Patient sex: F
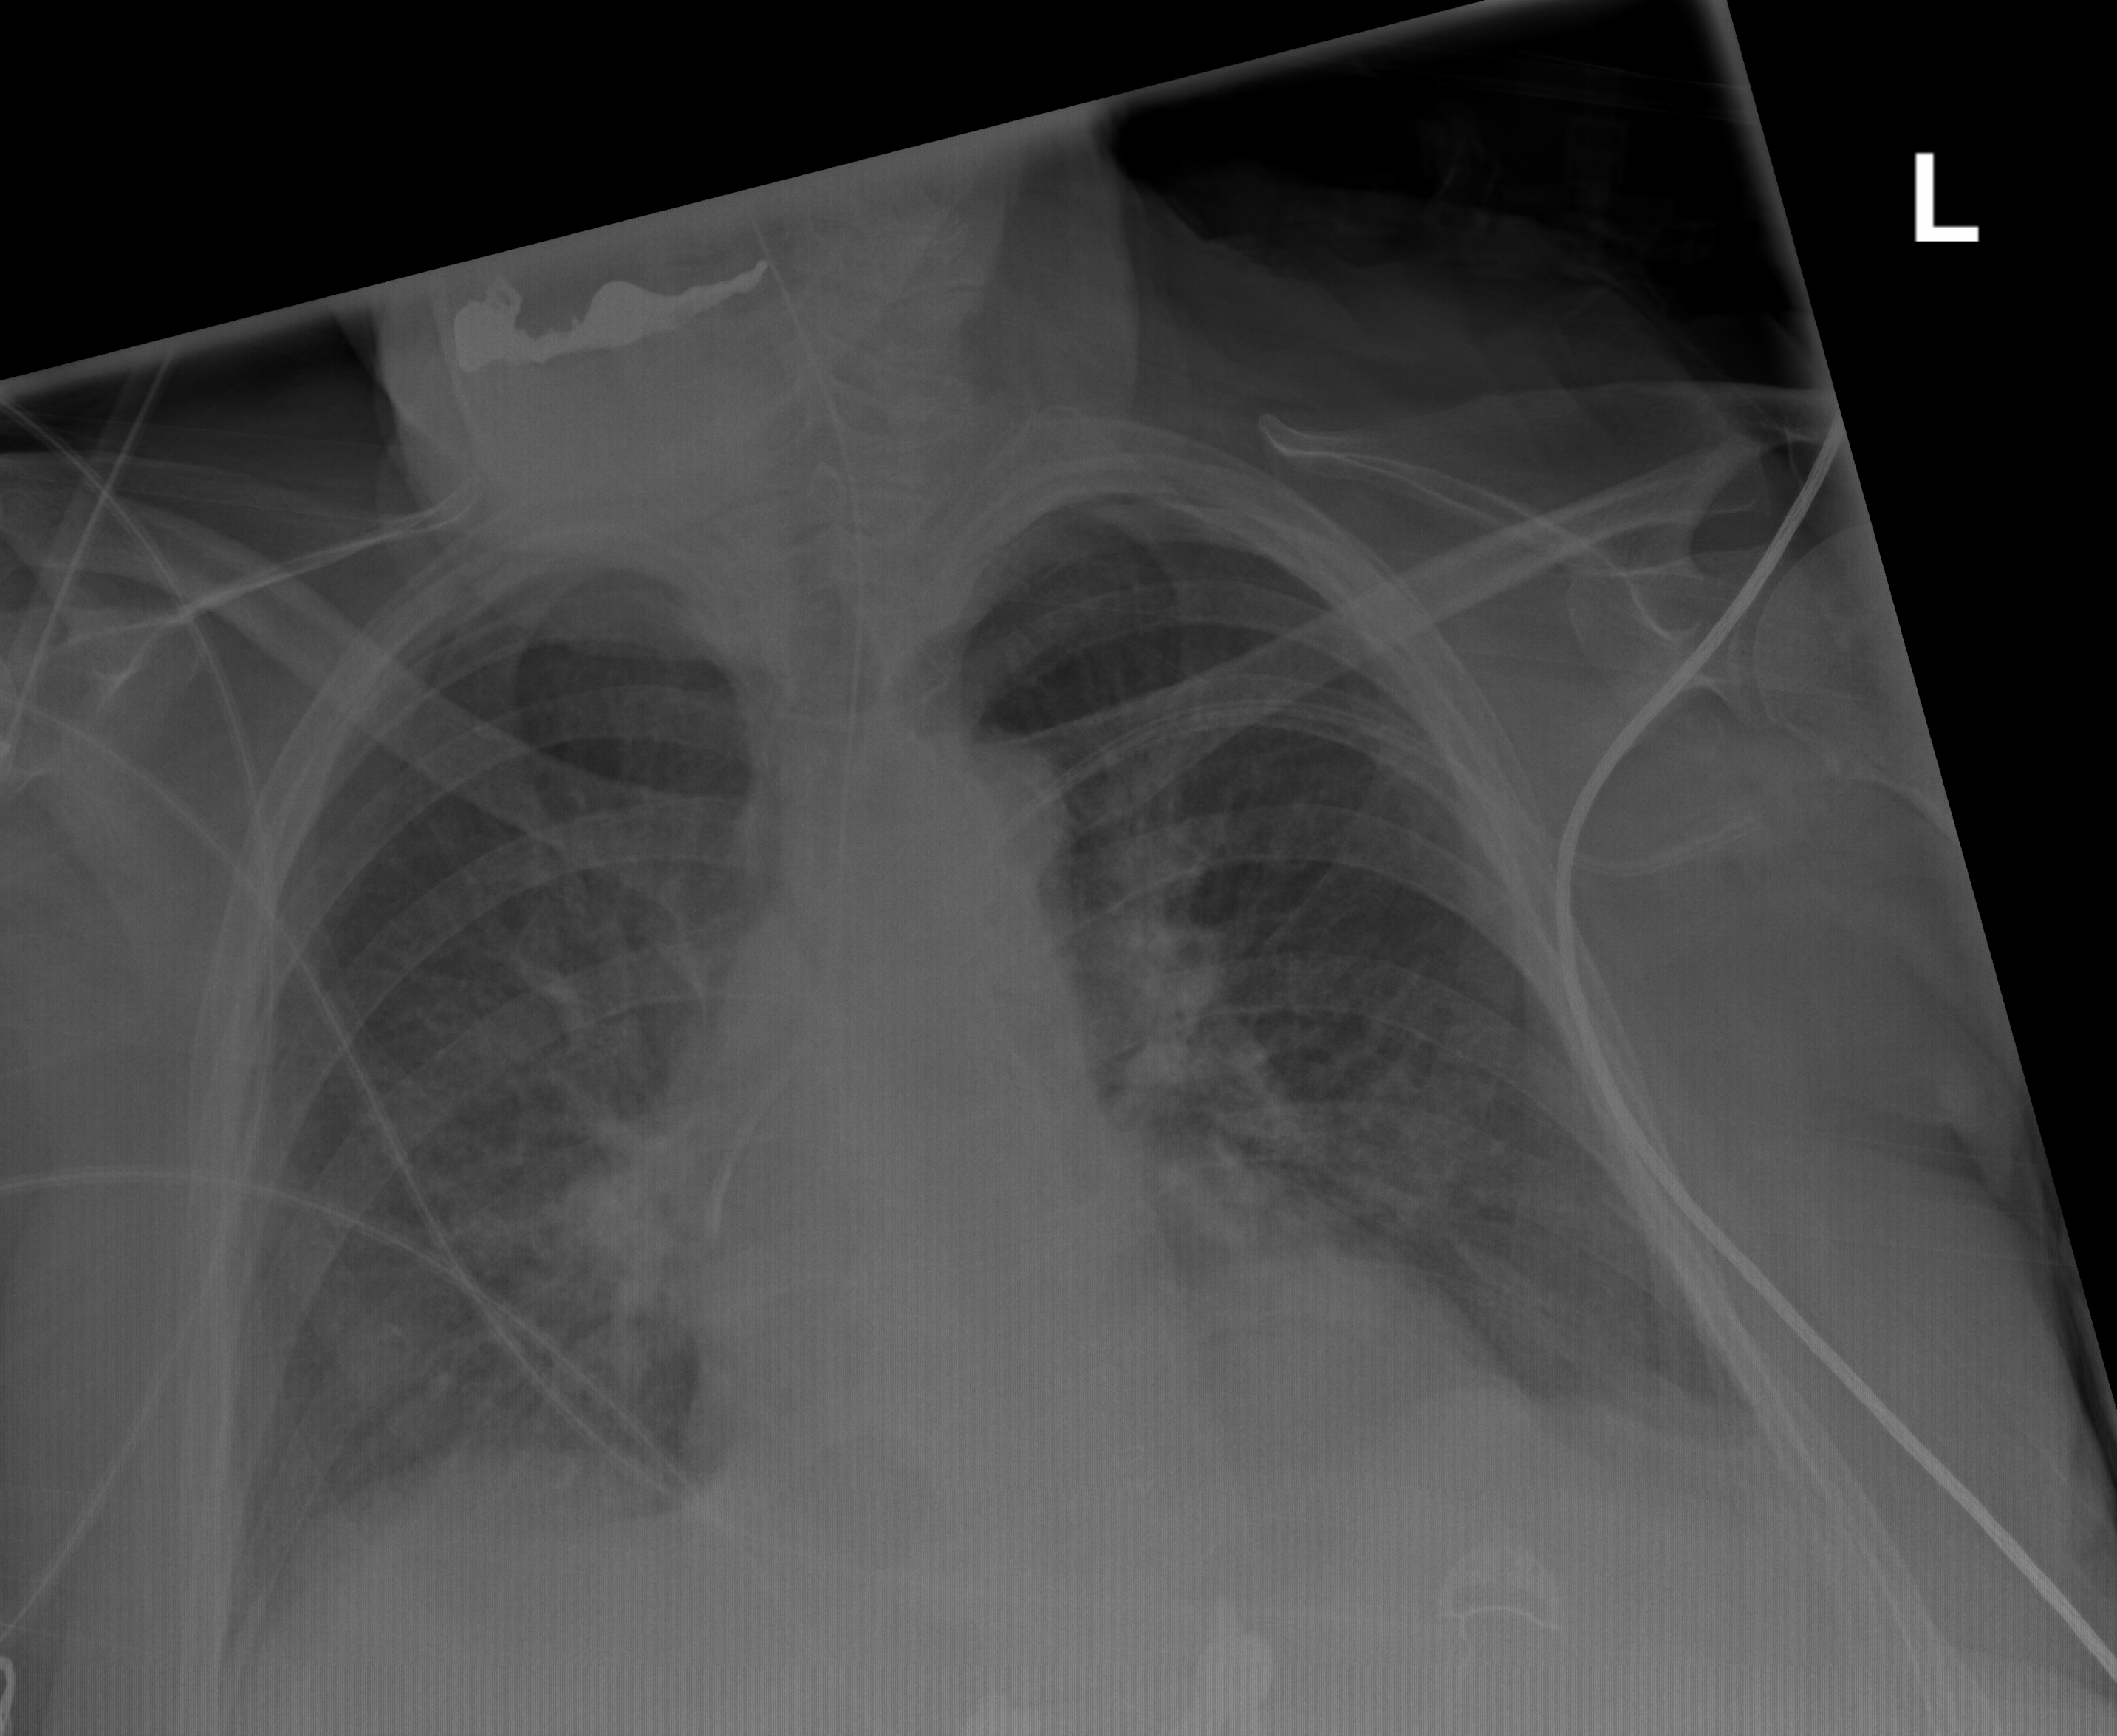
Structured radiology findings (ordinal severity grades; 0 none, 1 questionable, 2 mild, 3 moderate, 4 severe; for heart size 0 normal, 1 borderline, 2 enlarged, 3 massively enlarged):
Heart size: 2
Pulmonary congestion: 2
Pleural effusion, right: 2
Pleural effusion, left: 2
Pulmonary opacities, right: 2
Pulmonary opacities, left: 2
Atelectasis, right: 2
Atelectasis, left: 2